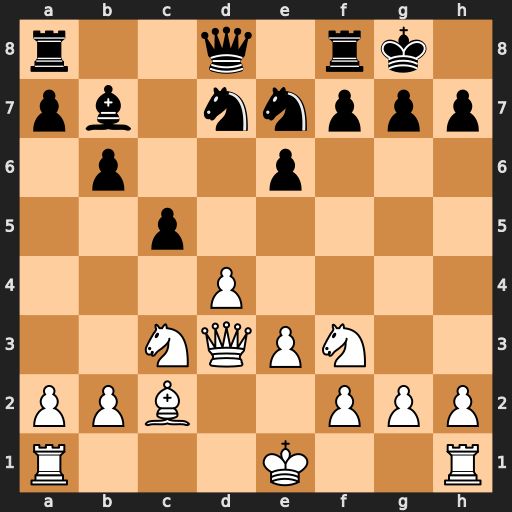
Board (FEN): r2q1rk1/pb1nnppp/1p2p3/2p5/3P4/2NQPN2/PPB2PPP/R3K2R
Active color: w
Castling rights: KQ
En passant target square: -
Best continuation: Qxh7#